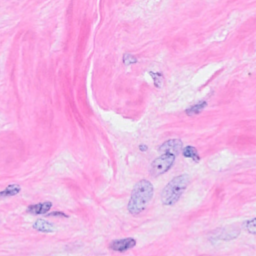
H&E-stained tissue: Breast